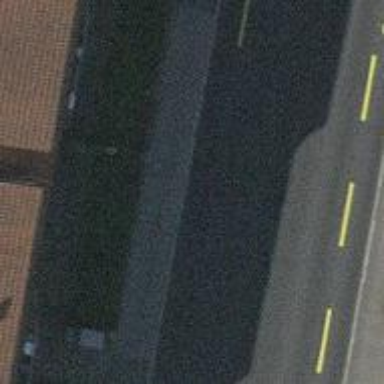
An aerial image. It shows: Sidewalk leading to public transport platform.